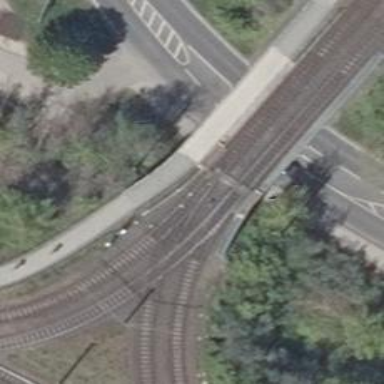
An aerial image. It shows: Railway switch.